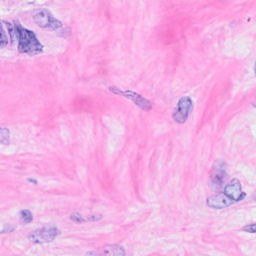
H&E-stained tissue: Breast